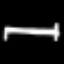
Label: bed